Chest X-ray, AP view. Patient: 17 years old, sex F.
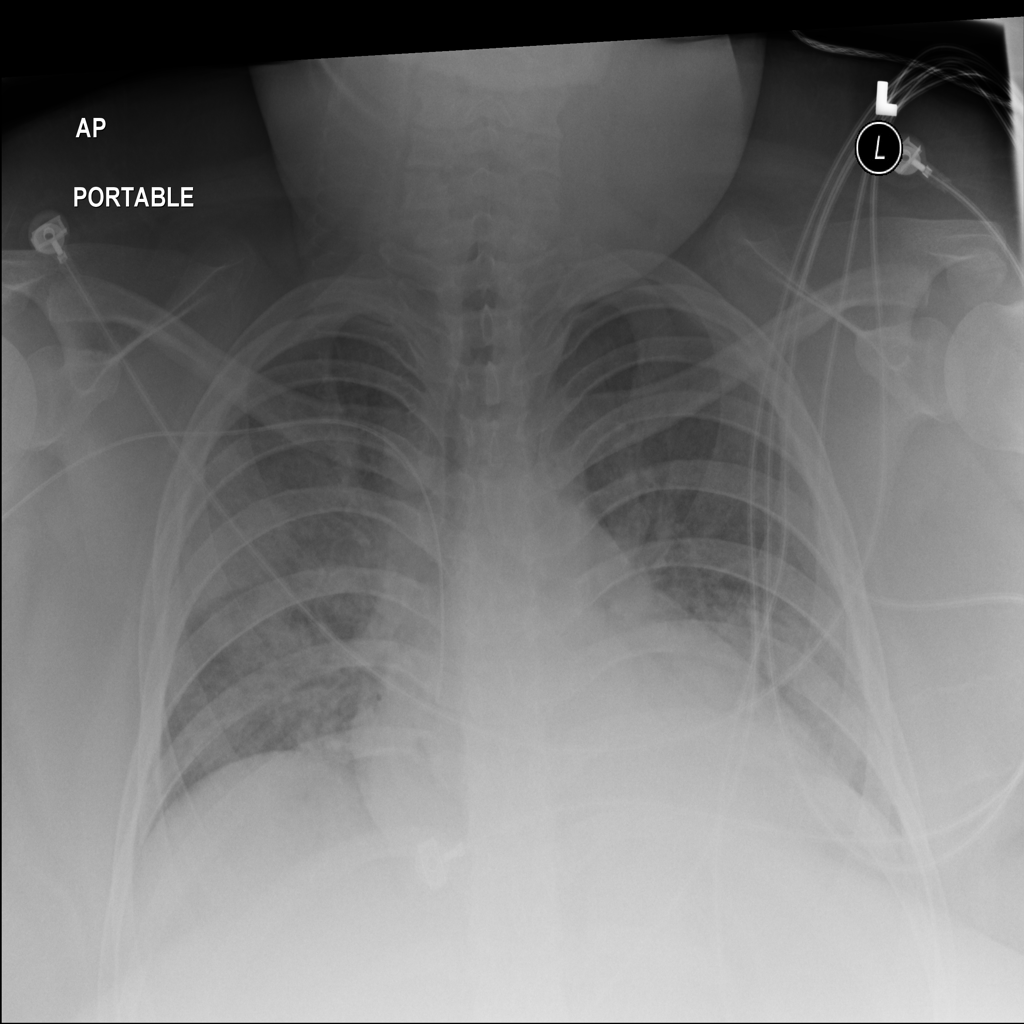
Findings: No Finding